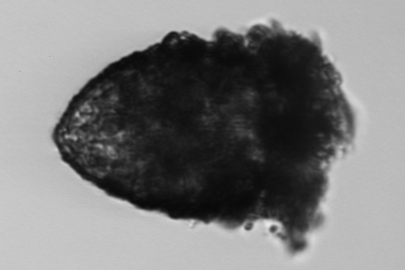
Label: Stenosemella_morphotype1